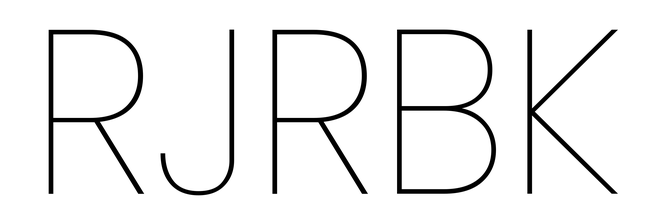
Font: Poppins-Thin